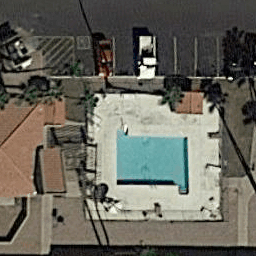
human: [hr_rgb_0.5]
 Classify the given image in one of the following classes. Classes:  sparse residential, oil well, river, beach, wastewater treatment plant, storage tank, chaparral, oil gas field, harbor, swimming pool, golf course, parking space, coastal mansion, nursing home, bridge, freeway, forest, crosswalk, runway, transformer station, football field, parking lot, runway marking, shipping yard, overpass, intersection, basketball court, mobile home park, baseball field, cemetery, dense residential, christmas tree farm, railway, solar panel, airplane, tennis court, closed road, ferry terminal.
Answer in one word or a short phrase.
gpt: swimming pool